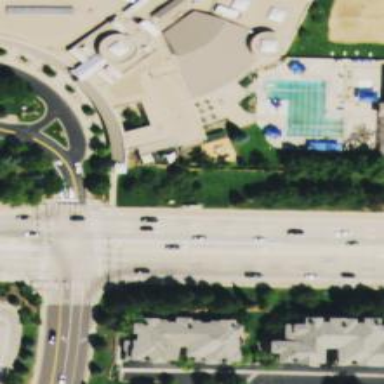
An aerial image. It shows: Building used as fitness center.